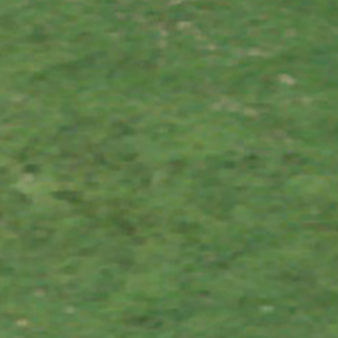
Label: other